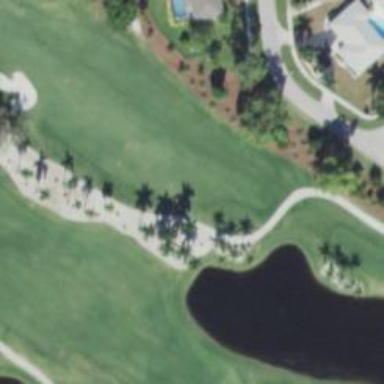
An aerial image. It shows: Sand bunker on golf course.